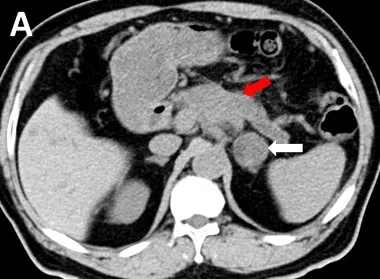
On CT, a slightly low-density and ill-defined mass in the body of pancreas was detected on plain CT scan. Red arrow), with a size of 4.1 cm x 2.8 cm, likewise, a left adrenal lesion measuring 2.8 cm x 2.8 cm can be observed, with relatively well-defined margin, and . Mixed-density. White arrow).
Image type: radiology (ct)